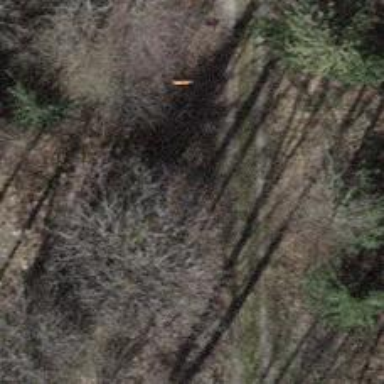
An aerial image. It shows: Pipeline marker.